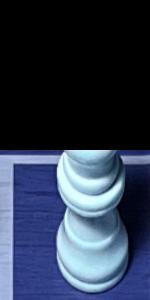
Label: King_White